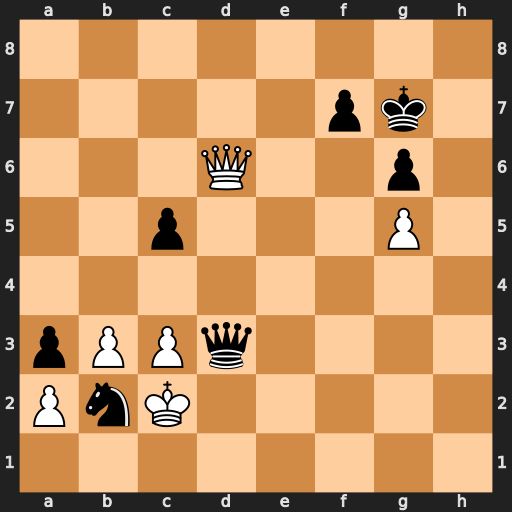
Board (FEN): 8/5pk1/3Q2p1/2p3P1/8/pPPq4/PnK5/8
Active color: w
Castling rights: -
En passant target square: -
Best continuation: Qxd3 Nxd3 Kxd3